Interaction volume radius: 5 \u00c5
Interaction volume height: 15 \u00c5
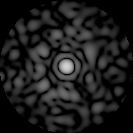
Disorder parameter: 0.8391